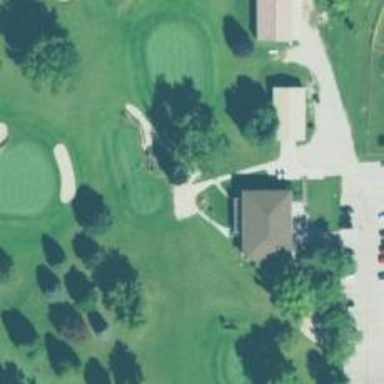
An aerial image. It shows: Path used for both walking and golf.